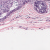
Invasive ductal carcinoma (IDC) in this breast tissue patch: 0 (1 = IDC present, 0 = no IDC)